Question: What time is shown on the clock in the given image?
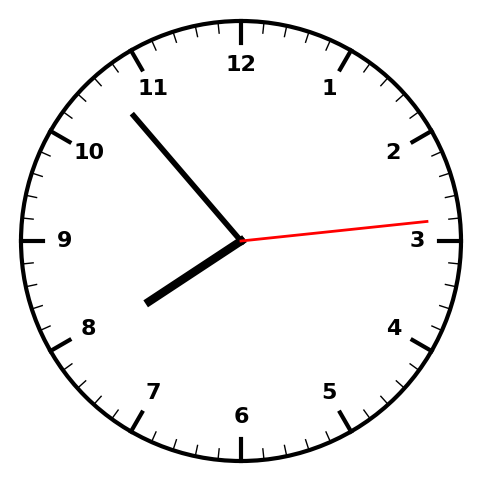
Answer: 07:53:14